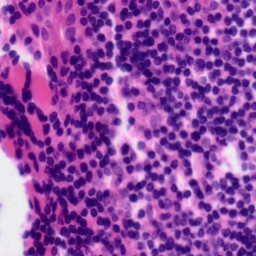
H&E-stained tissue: Tonsil